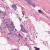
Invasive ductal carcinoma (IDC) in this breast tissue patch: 1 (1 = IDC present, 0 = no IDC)